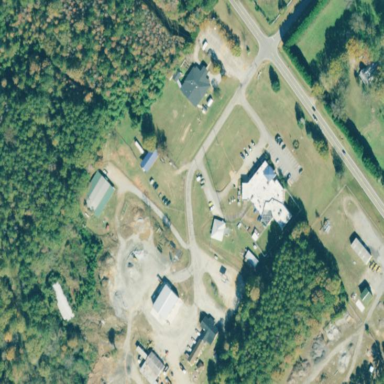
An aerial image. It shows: Police building.